Question: In a set of HTML pages that have some important text that requires a background-color. This can occur anywhere on the page.
I also have an image that must float right on every page. The text must wrap around this image.
Sometimes the text requiring a background-color needs to wrap around the floated image.
The problem is the background color of the text extends under the image. Like this:

Here is the html and CSS:
'''
<html xmlns="http://www.w3.org/1999/xhtml">
<head>
<title>Float Problem</title>
<style type="text/css">
.main{ width:500px; }
.floater { height:200px; width:200px; background-color:#C00; float:right; clear:left; margin:10px; padding:10px; overflow:hidden; }
.importantText { background-color:#333; color:#FFF; padding:5px; font-weight:bold; }
</style>
</head>
<body>
<div class="main">
<div class="floater">
[An image here]
</div>
<p class="plainText">Integer luctus, nunc vel condimentum ornare, mi eros vehicula nisl, non adipiscing enim risus sit amet urna. </p>
<p class="importantText">In hac habitasse platea dictumst. Fusce nec felis lorem. Fusce mollis ante elit, at tempor ipsum. Ut imperdiet libero sed sem rutrum rhoncus mattis erat aliquam. Aenean bibendum tincidunt erat sit amet varius. Vivamus sed arcu vitae magna aliquet porttitor quis sed augue. </p>
<p class="plainText">Fusce molestie dignissim libero vehicula egestas. Suspendisse porta, felis et auctor suscipit, quam mi facilisis odio, id tempus lorem leo ac quam. Proin rhoncus dignissim eros, et commodo ante rhoncus sit amet.</p>
</div>
</body>
</html>
'''
I have tried many different proposed solutions, but none I have found work for this particular problem. Is there a way to get the background-color to fit to the text (and go under the image)? Can this be solved with CSS or JavaScript (with access to jQuery)? The solution needs to work in IE7+, FF4+, Safari3+, and latest Chrome.
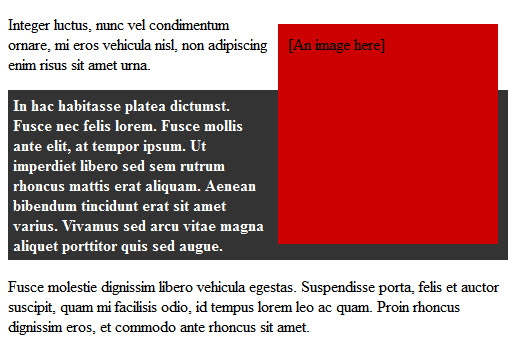
Answer: Just add 'overflow: hidden;' to the importantText class.
See <URL>.
Tested on Win7 in IE7, IE8, IE9, Opera 11.50, Safari 5.0.5, FF 5.0, Chrome 12.0, but since this is basic overflow functionality, I know for sure it works in all the other required browser versions.